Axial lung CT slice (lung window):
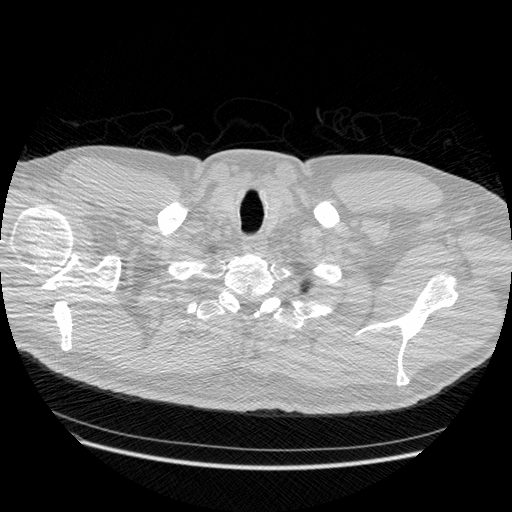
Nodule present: no